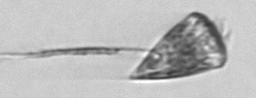
Label: Tontonia_appendiculariformis